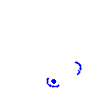
Particle: pion